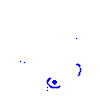
Particle: pion